Question: I am in need of some assistance.
I am currently working on a site that is going to be responsive.
Will post a link to an image of the psd of the site so you have an idea what it is supposed to be like.

<URL>
the site has a width of 1200px as you scale the site you will see that the boat will do nothing
Now to the problem.
the problem lays with the boat this img is 1019x1732 and is positioned absolute. And needs to be so because i have to use the z-index to be able to position it above some other divs for it is rather big.
I have tried to put it in as a background-image and as an img tag with a relative div around it. but nothing happens.
My appolagies if my question is a hard to understand. have a hard time explaining problems to other people, it always makes more sence in my head.
Here is my code:
my html
'''
<div id="wrapperHero">
<div id="hero">
<p>The "Banarly Group" has been operating<br>
in Nigerian, Gabonese and Cameroon waters<br>
since 1995.
</p>
<div id="circle">
<p>a fleet of<br>
<span class="number">24</span><span class="trawler">trawlers</p>
</div>
</div>
<div id="boat">
<img src="img/BAN_herofg.png" alt="boat">
</div>
</div>
'''
My css:
'''
#wrapperHero {
width: 100%;
background-image: url(../img/BAN_herobg.png);
background-repeat: repeat-x;
min-height: 795px;
margin-top: -23px;}
#hero {
max-width: 1200px;
width: 100%;
height: 100%;
margin: 0 auto;}
#boat {
background-image: url(../img/BAN_herofg.png);
background-repeat: no-repeat;
position: absolute;
height: 100%;
width: 100%;
z-index: 1;
right: -6%;
top: 240px;}
#circle {
border-radius: 50%;
width: 18.3333%;
min-height: 220px;
background-color: #fff;
background-color: rgba(255,255,255,0.2);
float: right;
margin: -230px 21.6666% 0 0;}
'''
<URL>:
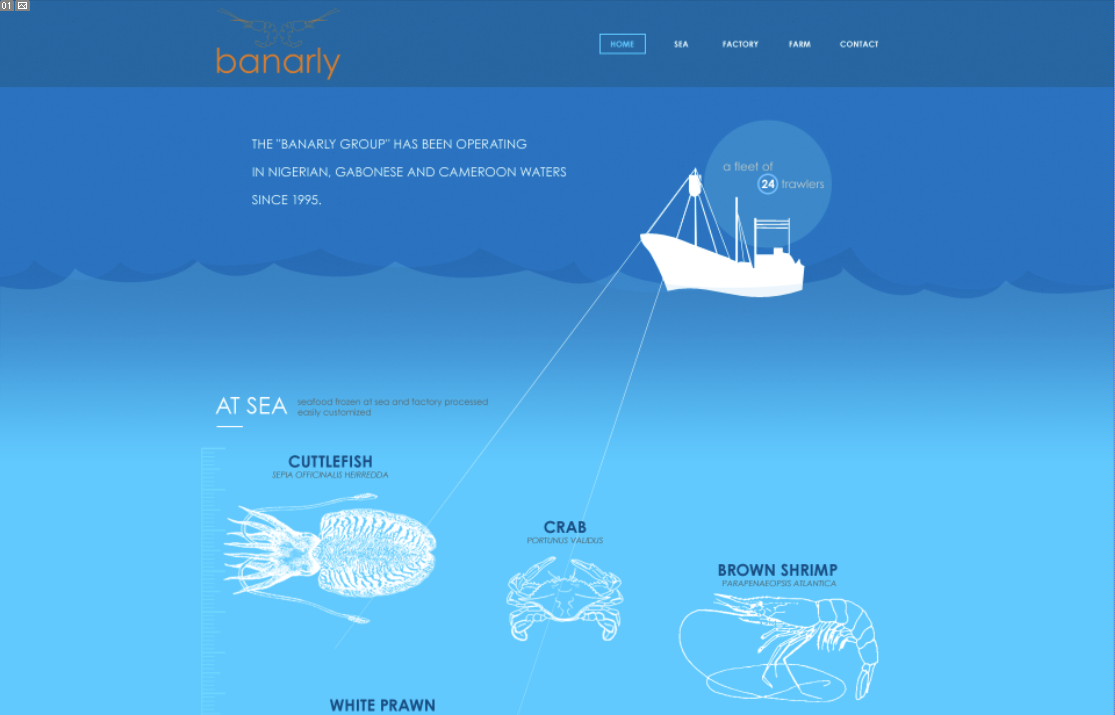
Answer: You can use background-size , background-position-x with different media :)
'''
#boat {
background-size: 590px;
background-position-x: 79px;
}
@media (min-width: 450px) and (max-width: 960px) {
#boat {background-size: //use different size;
background-position-x://use different size;}
}
'''